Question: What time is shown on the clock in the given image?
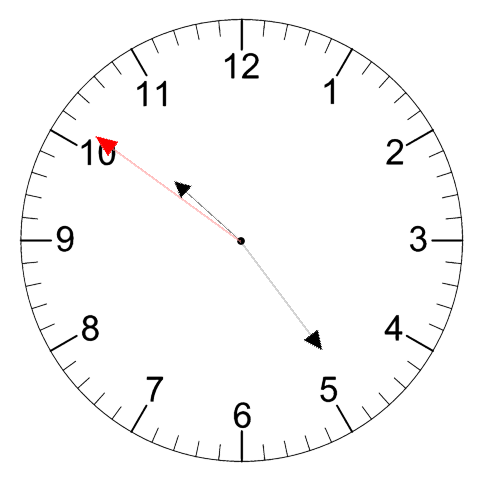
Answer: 10:23:51